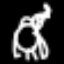
Label: frog